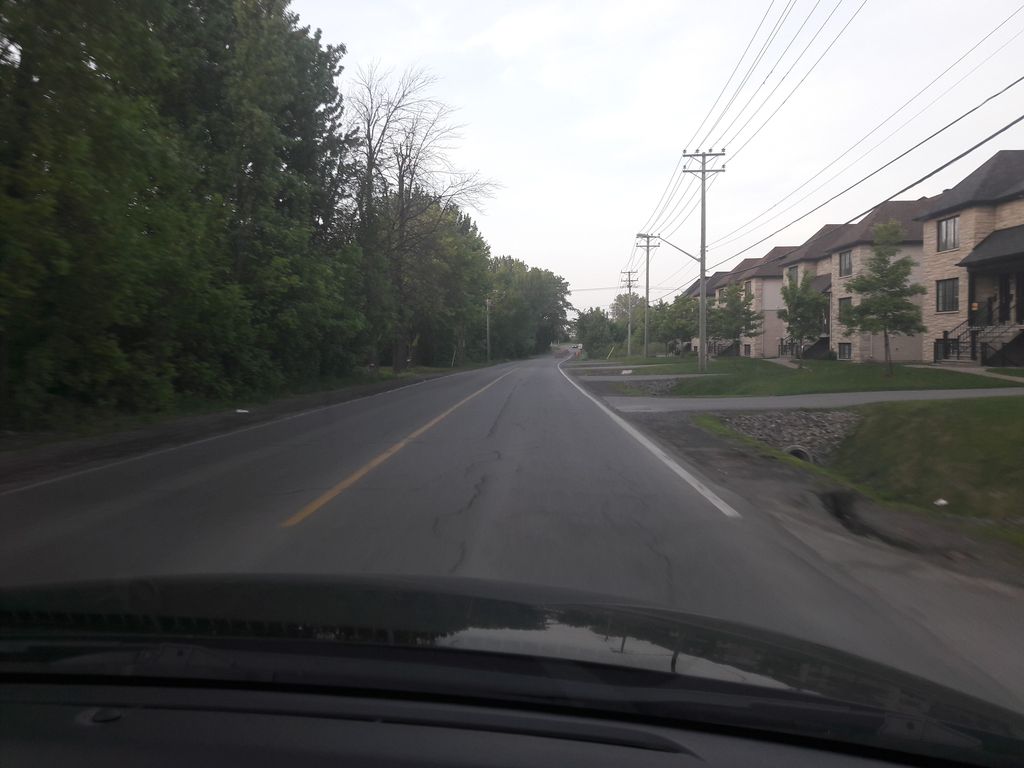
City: montreal